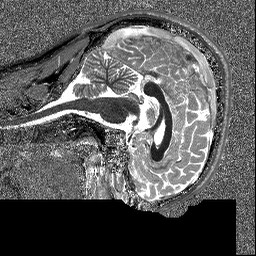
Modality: T1map
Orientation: sagittal
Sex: male